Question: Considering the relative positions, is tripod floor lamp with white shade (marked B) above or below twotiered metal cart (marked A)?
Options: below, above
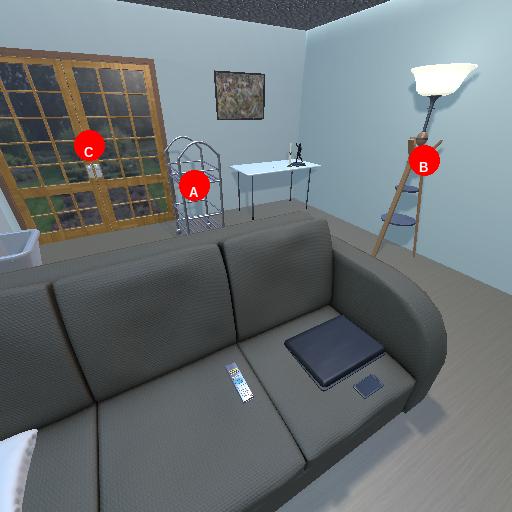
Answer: below